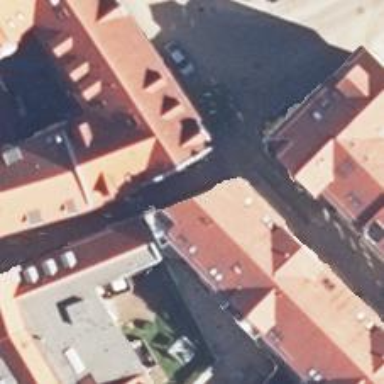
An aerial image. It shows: Living street.